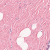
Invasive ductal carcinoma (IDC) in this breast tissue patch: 0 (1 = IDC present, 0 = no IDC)